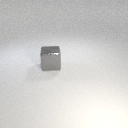
large gray metal cube